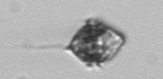
Label: Kryptoperidinium_triquetrum